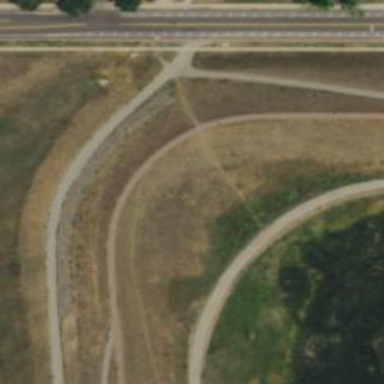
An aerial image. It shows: Access road for service vehicles.